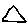
Label: triangle